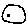
Label: moon